Question: '''
public Form2()
{
InitializeComponent();
}
private void Form2_Load(object sender, EventArgs e)
{
Dictionary<int, TreeNode> map = new Dictionary<int, TreeNode>();
for (int i = 0; i < 100; i++)
{
TreeNode node = new TreeNode(i.ToString());
if (i % 10 == 0)
_tree.Nodes.Add(node);
map.Add(i, node);
if (i % 10 != 0)
{
map[Convert.ToInt32(Math.Floor(i / 10.0)) * 10].Nodes.Add(node);
node.SetNodeHeight(2);
}
}
}
}
public static class TreeViewExtendMethod
{
[StructLayout(LayoutKind.Sequential)]
struct TVITEMEX
{
public Mask mask;
public IntPtr item;
public uint state;
public uint stateMask;
public IntPtr pszText;
public int cchTextMax;
public int iImage;
public int iSelectedImage;
public int iChildren;
public IntPtr lParam;
public int iIntegral;
// ... plus some windows 6+ crap
}
[Flags]
enum Mask : uint
{
Text = 1,
Image = 2,
Param = 4,
State = 8,
Handle = 16,
SelectedImage = 32,
Children = 64,
Integral = 128,
}
public static int GetNodeHeight(this TreeNode tn)
{
TVITEMEX tvix = new TVITEMEX();
tvix.mask = Mask.Handle | Mask.Integral;
tvix.item = tn.Handle;
tvix.iIntegral = 0;
IntPtr hParam=Marshal.AllocHGlobal(Marshal.SizeOf(tvix));
Marshal.StructureToPtr(tvix, hParam, false);
win32.SendMessage(tn.TreeView.Handle, win32.TVM_GETITEM, IntPtr.Zero, hParam);
return tvix.iIntegral;
}
public static void SetNodeHeight(this TreeNode tn, int height)
{
TVITEMEX tvix = new TVITEMEX();
tvix.mask = Mask.Handle | Mask.Integral;
tvix.item = tn.Handle;
tvix.iIntegral = height;
IntPtr hParam=Marshal.AllocHGlobal(Marshal.SizeOf(tvix));
Marshal.StructureToPtr(tvix, hParam, false);
win32.SendMessage(tn.TreeView.Handle, win32.TVM_SETITEM, IntPtr.Zero, hParam);
}
}
'''
The above is the sample code, after using the PINV to change the node height manually, when click in the bottom of the scroll bar, the treeview will scroll which should not scroll at all as it just a click.
At first, I think it may be caused by scroll bar, it doesn't work as expected after I set the scroll Msg para (8) to end scroll. At last, while catching the scroll msg (0x115), exits the WndProc, and then it works. I have no idea what is going on as I can't find any msg can cancel scroll except setting the wParam to 8 which is certainly not work.

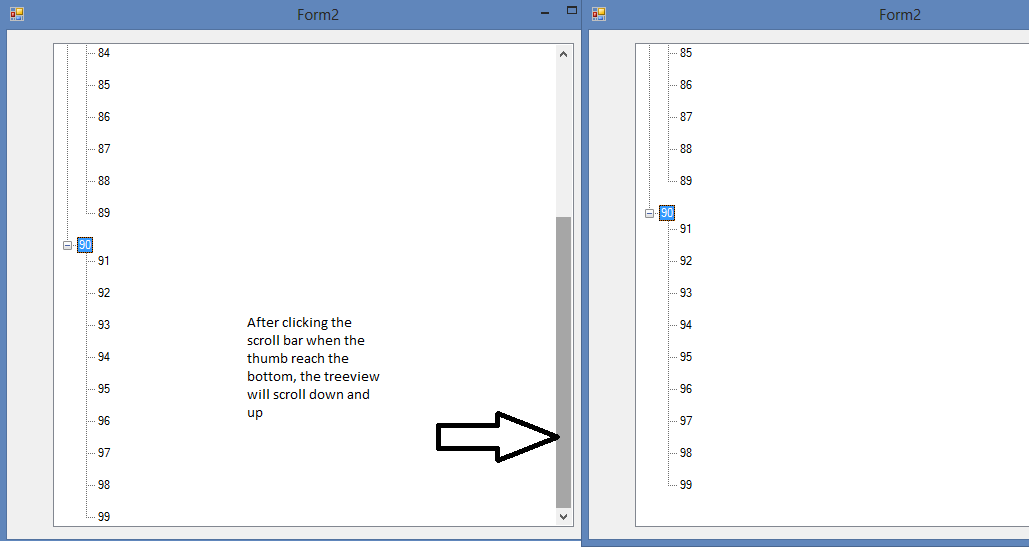
Answer: I finally find a solution, though not elegant, but it should works.
Here is the solution,
'''
protected override void WndProc(ref Message m)
{
if (m.Msg == 0x115)
{
if (((int)m.WParam & 5) == (5) ||
((int)m.WParam & 4) == (4)
)
{
int para = (int)m.WParam;
int temp = (para - (para % 2 == 0 ? 4 : 5)) >> 16;
// store the current position, if the position doesn't change, no need to handle
if (temp == pos)
return;
else
pos = temp;
}
if (((int)m.WParam & 8) == 8)
return;
//Debug.WriteLine(m.WParam);
//if (DisableScroll)
// return;
// //m.WParam = (IntPtr)8;
//SCROLLINFO si = new SCROLLINFO();
//si.cbSize = Marshal.SizeOf(si);
//si.fMask = (int)(ScrollInfoMask.SIF_POS | ScrollInfoMask.SIF_PAGE | ScrollInfoMask.SIF_RANGE | ScrollInfoMask.SIF_TRACKPOS);
//GetScrollInfo(this.Handle, 1, ref si);
////Debug.WriteLine(string.Format("Max pos:{0}, Min pos: {1}", si.nMin, si.nMax));
//Debug.WriteLine(string.Format("wParam:{0} hParam:{1}", m.WParam, m.LParam));
//Debug.WriteLine(string.Format("It page size: {0}, position: {1}, range: {2}, track pos: {3}", si.nPage, si.nPos, si.nPage, si.nTrackPos));
//if (si.nPage + Math.Max(si.nPos, si.nTrackPos) >= si.nMax)
//{
// return;
//}
}
base.WndProc(ref m);
}
'''